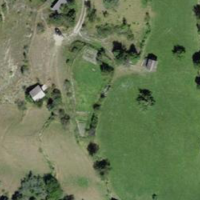
EUNIS habitat code: 52
Species observed at this site:
Primula veris
Artemisia vulgaris